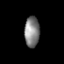
Tissue: prostate
Cell type: Fibroblasts
Senescence score: 0.7116
Nuclear area (px): 454
Mean DAPI intensity: 128.903